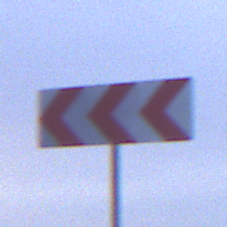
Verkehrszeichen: RichtungstafelnInKurvenGrossRechts
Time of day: SunriseSunset
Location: Outdoor (Urban)
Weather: Overcast
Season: NotSpecified
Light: Natural